Field crop: maize
Growth stage: 2
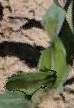
Species: maize